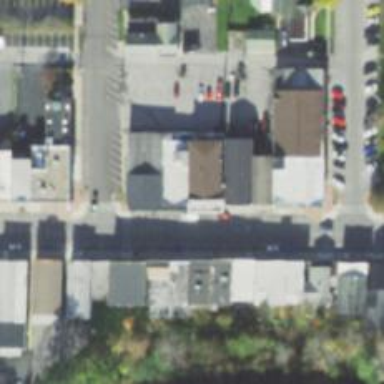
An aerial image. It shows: Pharmacy.